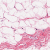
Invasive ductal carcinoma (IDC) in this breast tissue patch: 0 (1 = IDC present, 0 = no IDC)